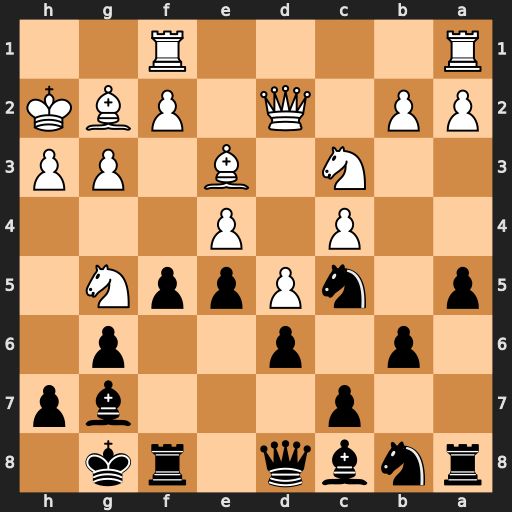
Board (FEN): rnbq1rk1/2p3bp/1p1p2p1/p1nPppN1/2P1P3/2N1B1PP/PP1Q1PBK/R4R2
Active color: b
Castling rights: -
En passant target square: -
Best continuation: f4 gxf4 exf4